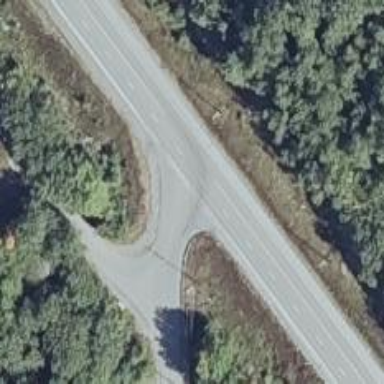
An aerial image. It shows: Asphalt road classified as trunk highway.